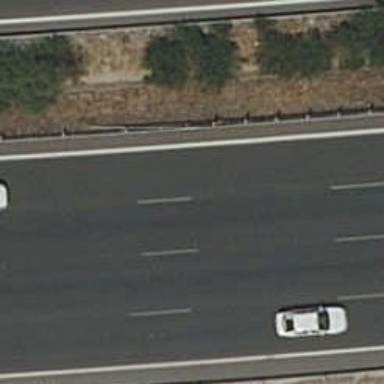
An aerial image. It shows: Paved motorway.